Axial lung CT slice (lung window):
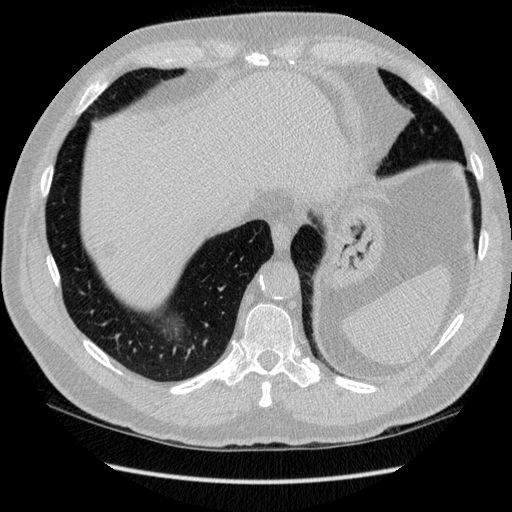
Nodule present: no